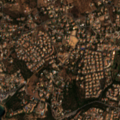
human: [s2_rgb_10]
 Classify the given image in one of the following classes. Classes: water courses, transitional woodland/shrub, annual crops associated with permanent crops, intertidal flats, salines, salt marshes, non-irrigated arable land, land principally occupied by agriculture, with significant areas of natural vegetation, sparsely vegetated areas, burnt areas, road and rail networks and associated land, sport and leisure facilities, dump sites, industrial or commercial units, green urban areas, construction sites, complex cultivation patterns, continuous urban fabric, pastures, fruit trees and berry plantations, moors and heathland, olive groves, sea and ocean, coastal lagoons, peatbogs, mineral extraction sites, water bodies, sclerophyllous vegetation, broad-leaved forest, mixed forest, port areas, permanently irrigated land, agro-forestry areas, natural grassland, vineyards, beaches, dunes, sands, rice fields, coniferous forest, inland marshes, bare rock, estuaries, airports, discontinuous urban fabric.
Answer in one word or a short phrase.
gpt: sport and leisure facilities, annual crops associated with permanent crops, complex cultivation patterns, sea and ocean